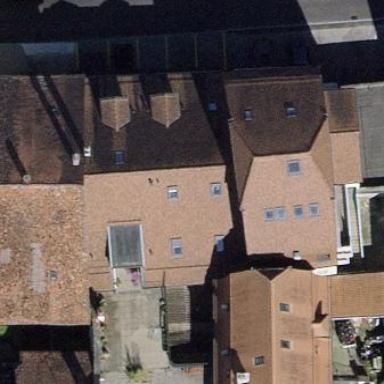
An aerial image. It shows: Gambrel-roofed building with apartments.